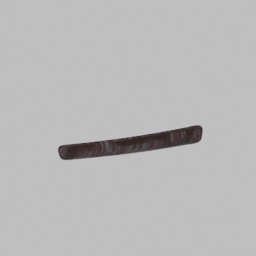
Label: animals